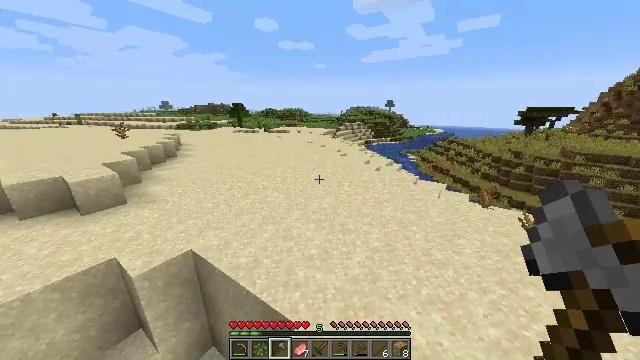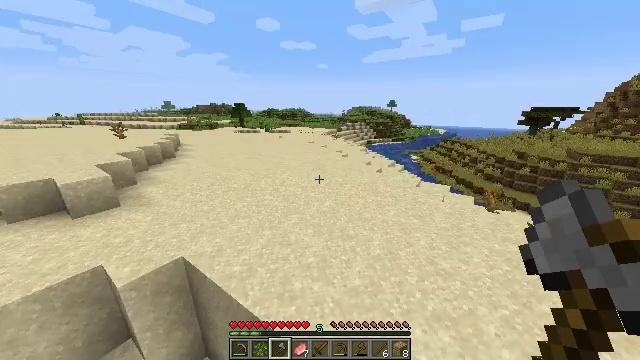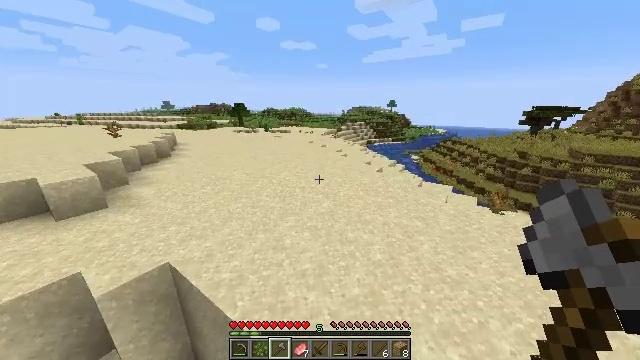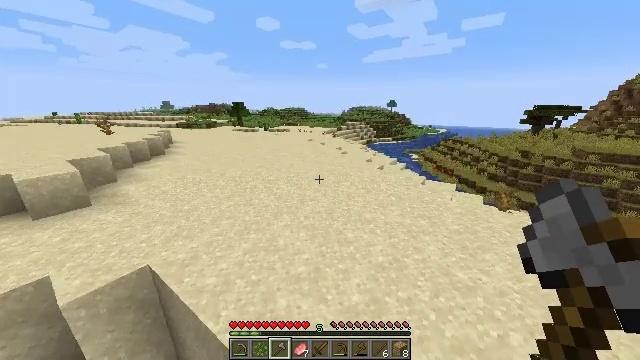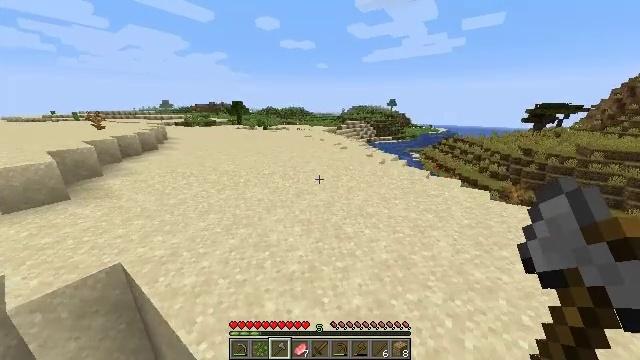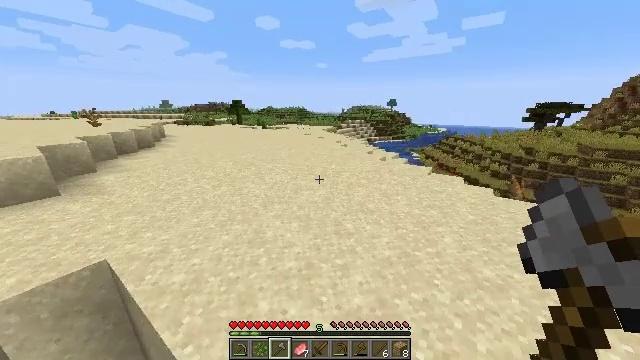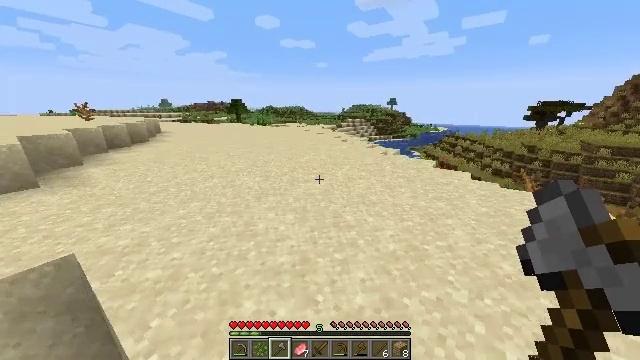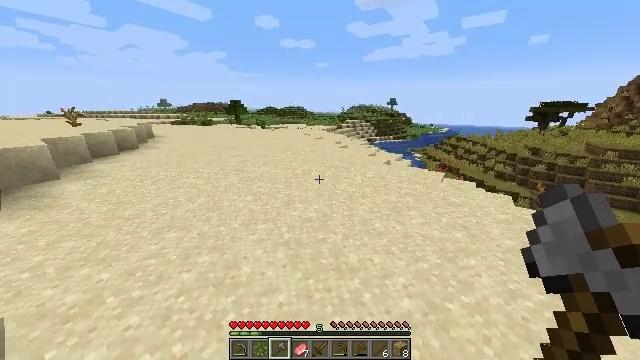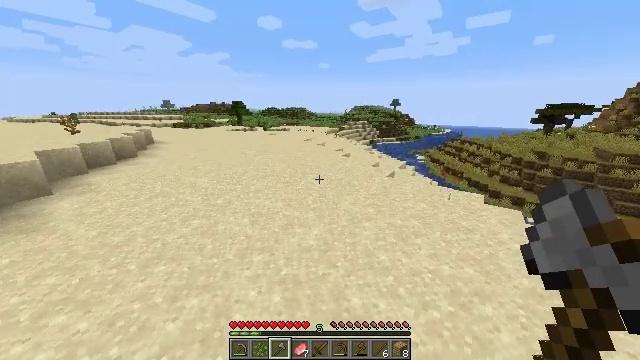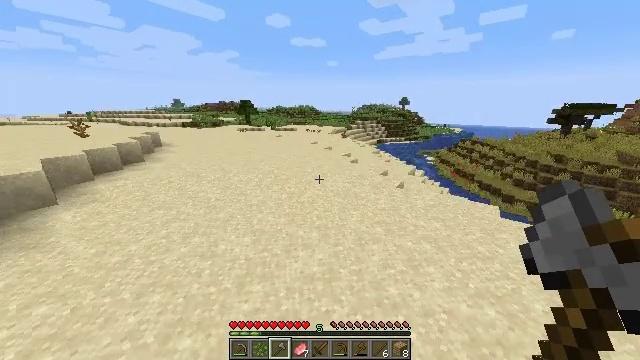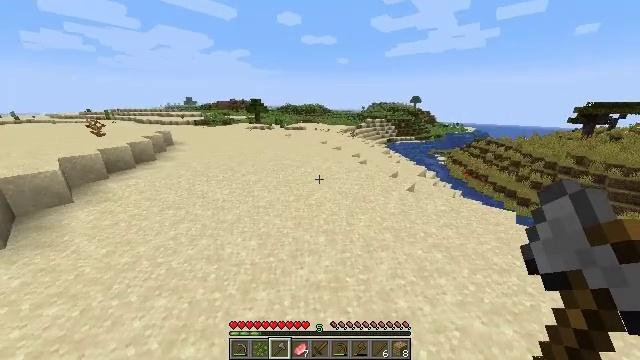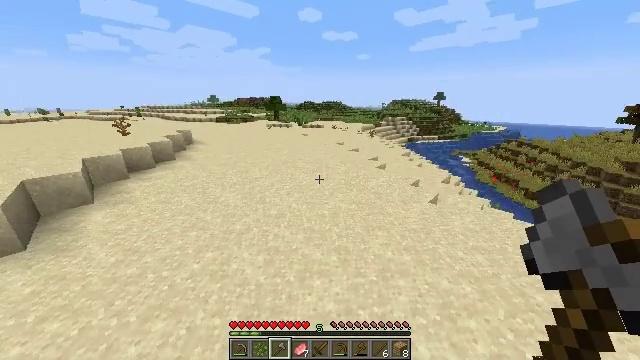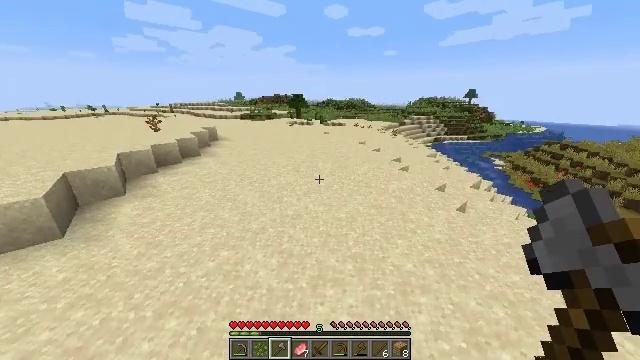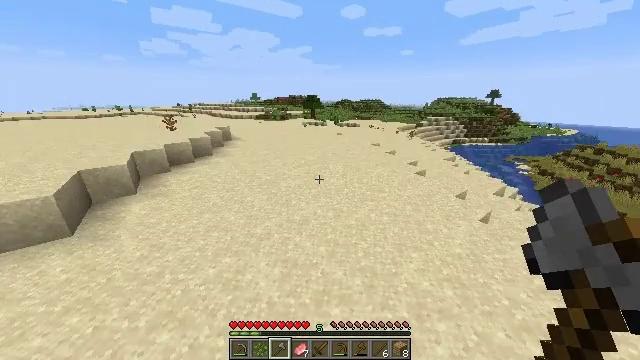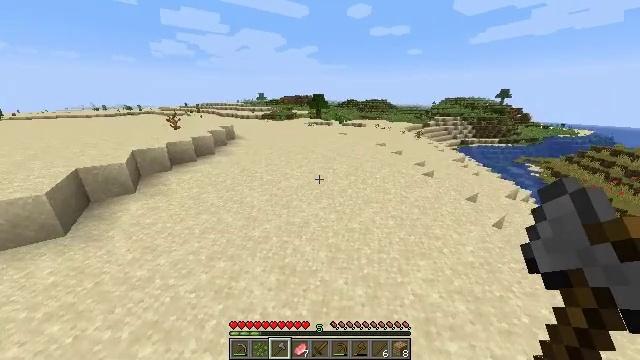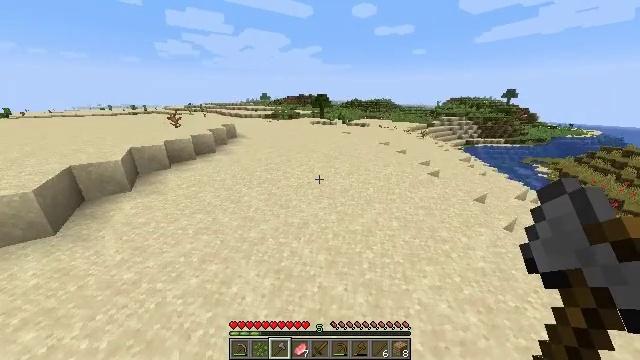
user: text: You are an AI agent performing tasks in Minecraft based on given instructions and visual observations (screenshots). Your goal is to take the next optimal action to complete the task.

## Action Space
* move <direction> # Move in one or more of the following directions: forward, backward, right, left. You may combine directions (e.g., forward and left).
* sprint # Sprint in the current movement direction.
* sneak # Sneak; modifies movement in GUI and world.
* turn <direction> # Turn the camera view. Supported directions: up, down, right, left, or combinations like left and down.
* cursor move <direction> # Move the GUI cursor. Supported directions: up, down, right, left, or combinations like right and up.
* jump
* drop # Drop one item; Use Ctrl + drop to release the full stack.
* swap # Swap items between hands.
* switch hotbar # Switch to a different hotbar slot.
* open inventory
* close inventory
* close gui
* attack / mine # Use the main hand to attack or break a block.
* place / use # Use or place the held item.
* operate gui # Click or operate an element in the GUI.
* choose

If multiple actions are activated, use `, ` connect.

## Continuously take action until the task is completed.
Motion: motion action
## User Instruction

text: Collect the dead bush from dry areas.
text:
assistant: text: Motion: move forward, sprint
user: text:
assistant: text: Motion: move forward, sprint
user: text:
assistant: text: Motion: move forward, sprint, jump
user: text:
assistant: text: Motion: move forward, sprint, jump
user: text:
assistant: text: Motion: move forward, sprint, jump
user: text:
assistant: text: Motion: move forward, sprint, jump
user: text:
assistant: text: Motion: move forward, sprint, jump
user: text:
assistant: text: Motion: move forward, sprint, jump
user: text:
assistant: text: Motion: move forward, sprint, turn left, jump
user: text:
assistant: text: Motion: move forward, sprint, turn left, jump
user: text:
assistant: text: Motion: move forward, sprint, turn left
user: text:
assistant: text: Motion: move forward, sprint, turn left
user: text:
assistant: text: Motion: move forward, sprint, turn left
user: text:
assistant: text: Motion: move forward, sprint, turn left, jump
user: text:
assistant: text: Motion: move forward, sprint, jump
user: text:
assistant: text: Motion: move forward, sprint, turn left, jump
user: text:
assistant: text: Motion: move forward, sprint, turn left, jump
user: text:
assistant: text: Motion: move forward, sprint, turn left and up
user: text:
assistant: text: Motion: move forward, sprint, turn left
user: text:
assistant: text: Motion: move forward, sprint, turn left
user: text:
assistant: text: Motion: move forward, sprint
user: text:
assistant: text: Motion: move forward, sprint
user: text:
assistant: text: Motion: move forward, sprint, jump
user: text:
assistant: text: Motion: move forward, sprint, jump
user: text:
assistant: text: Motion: move forward, sprint, jump
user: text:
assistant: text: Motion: move forward, sprint, jump
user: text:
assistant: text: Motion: move forward, sprint, jump
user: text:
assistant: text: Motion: move forward, sprint, jump
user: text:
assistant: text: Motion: move forward, sprint, jump
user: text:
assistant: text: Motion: move forward, sprint, jump